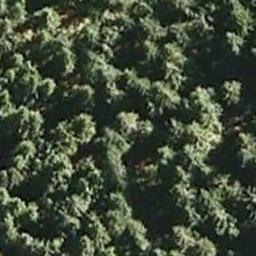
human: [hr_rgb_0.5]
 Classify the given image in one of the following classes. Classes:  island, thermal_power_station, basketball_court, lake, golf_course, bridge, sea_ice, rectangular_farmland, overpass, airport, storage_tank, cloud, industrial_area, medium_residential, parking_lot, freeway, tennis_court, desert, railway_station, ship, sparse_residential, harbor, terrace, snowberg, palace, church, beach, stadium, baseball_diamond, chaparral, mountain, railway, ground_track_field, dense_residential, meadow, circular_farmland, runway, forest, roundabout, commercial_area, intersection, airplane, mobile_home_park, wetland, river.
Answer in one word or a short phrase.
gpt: forest